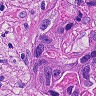
Metastatic tissue present: yes